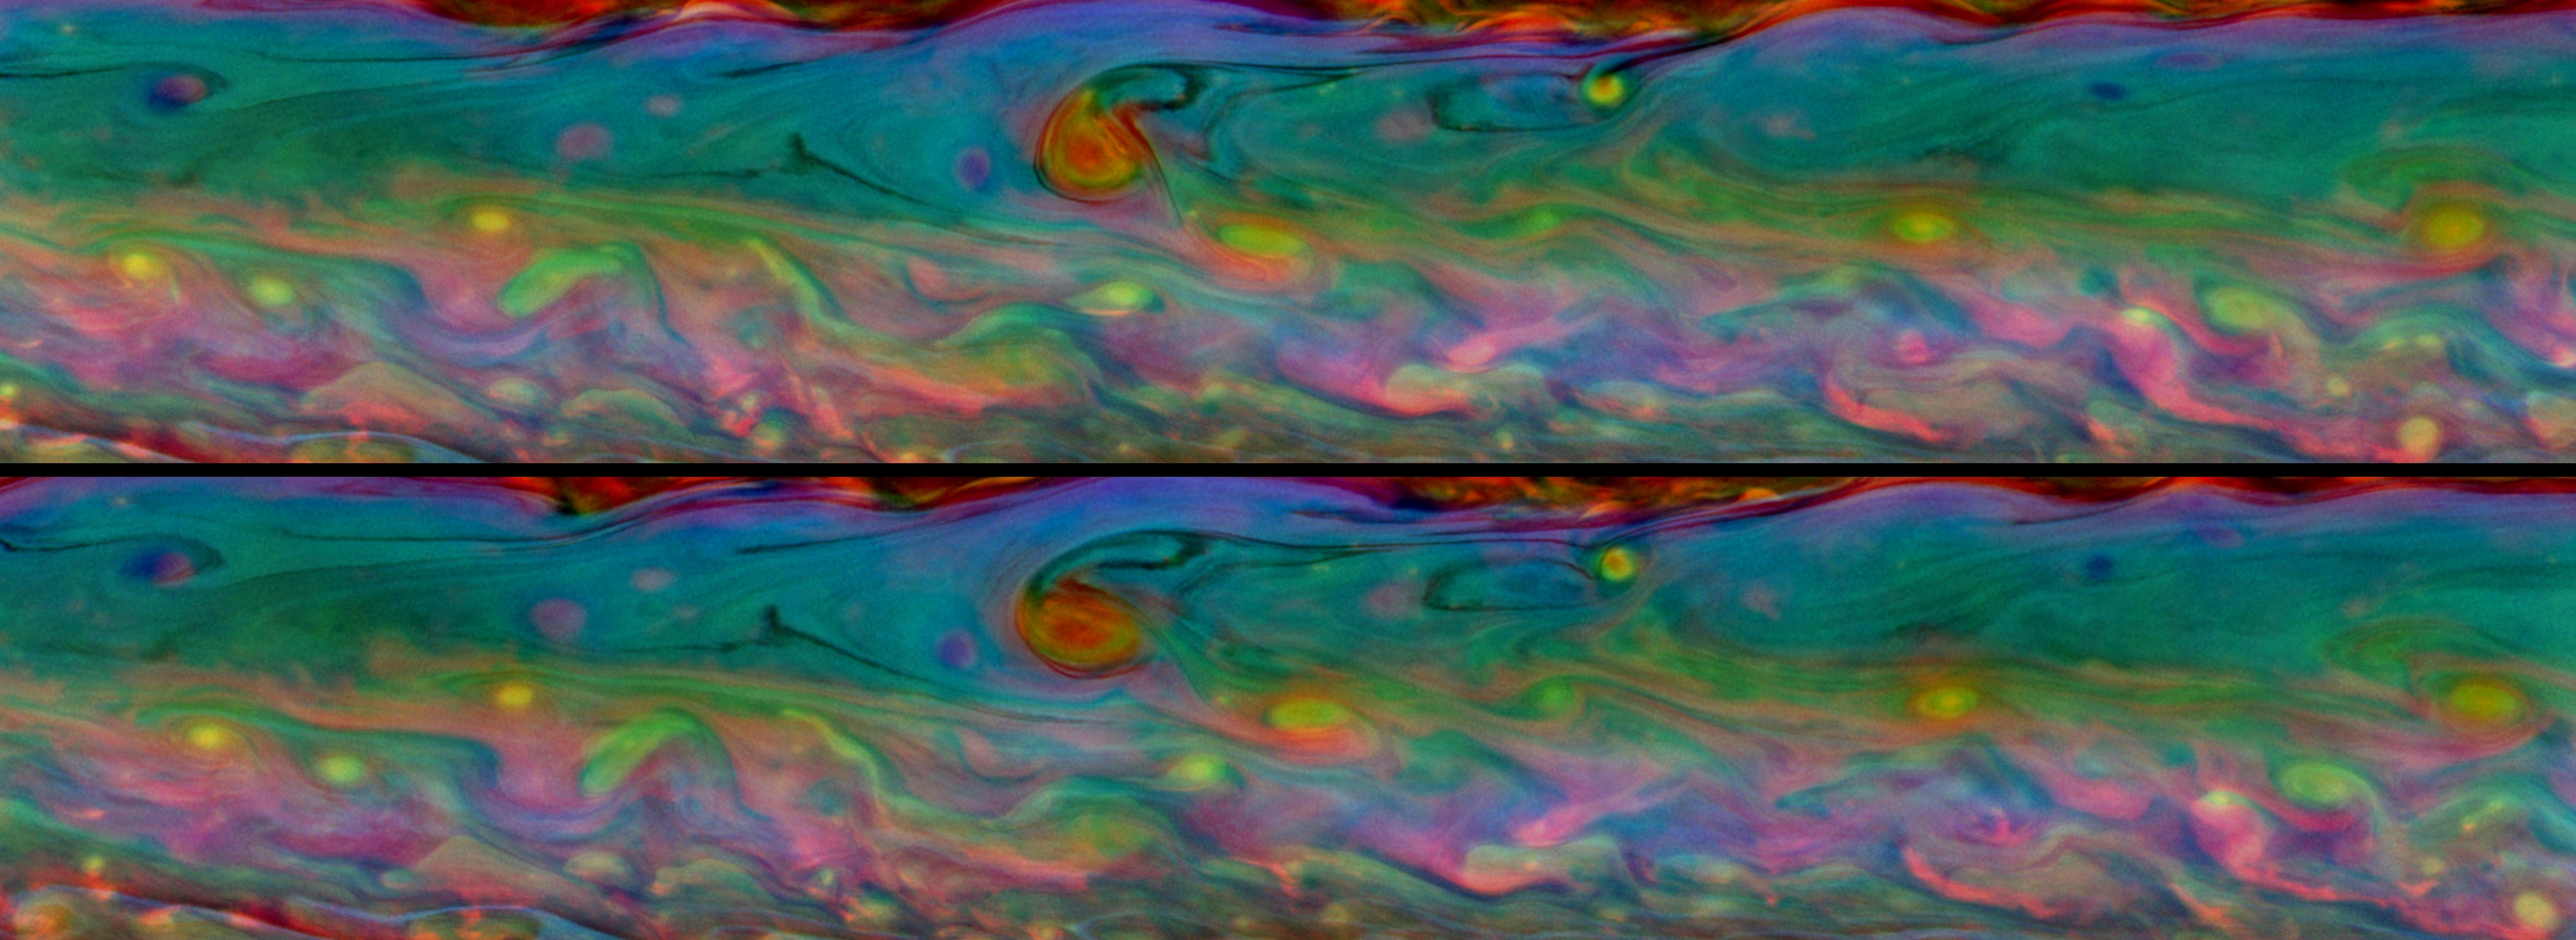
Churning Psychedelia Saturn, Cassini-Huygens